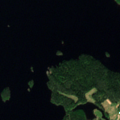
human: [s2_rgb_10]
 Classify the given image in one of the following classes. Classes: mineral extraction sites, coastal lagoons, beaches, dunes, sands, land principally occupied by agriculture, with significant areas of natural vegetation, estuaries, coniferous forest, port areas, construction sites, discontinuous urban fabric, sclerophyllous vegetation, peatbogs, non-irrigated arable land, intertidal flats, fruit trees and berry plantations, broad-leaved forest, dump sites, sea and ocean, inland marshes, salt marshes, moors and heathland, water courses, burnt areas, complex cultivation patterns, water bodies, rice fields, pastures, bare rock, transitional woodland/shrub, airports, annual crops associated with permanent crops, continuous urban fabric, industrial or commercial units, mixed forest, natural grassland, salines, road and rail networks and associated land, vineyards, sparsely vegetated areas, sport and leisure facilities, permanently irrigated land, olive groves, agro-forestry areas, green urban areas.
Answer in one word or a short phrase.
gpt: land principally occupied by agriculture, with significant areas of natural vegetation, coniferous forest, mixed forest, water bodies